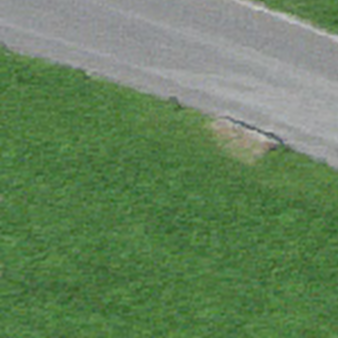
Label: other